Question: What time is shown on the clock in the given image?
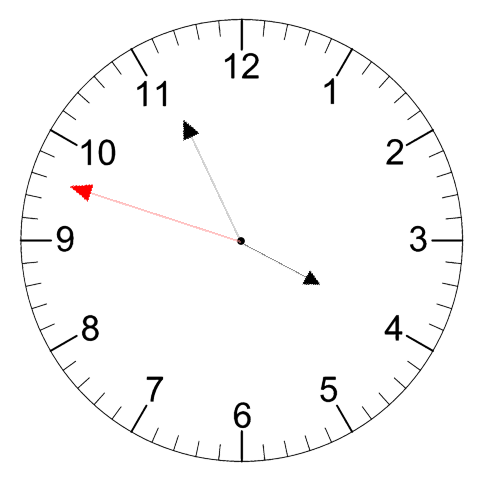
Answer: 03:55:48